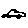
Label: car